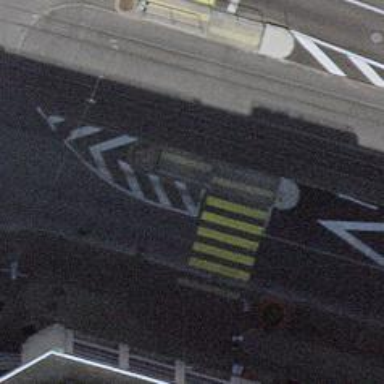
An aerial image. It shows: Crossing with traffic signals.